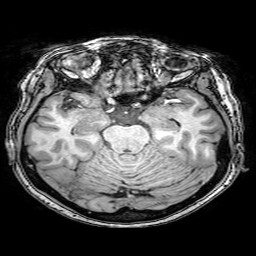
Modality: T1w
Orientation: coronal
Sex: female
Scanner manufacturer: philips
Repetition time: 0.008143 s
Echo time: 0.00373 s